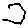
Label: hexagon